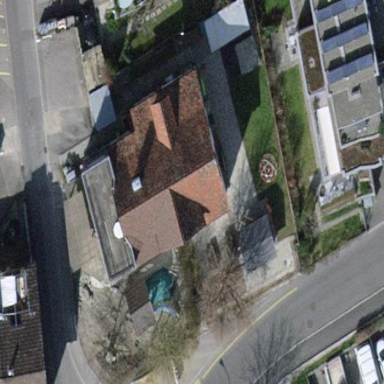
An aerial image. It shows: Kindergarten building.